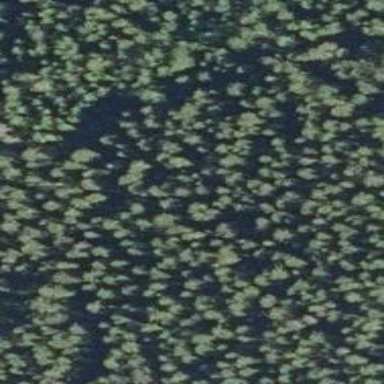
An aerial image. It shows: Swampy wetland area.